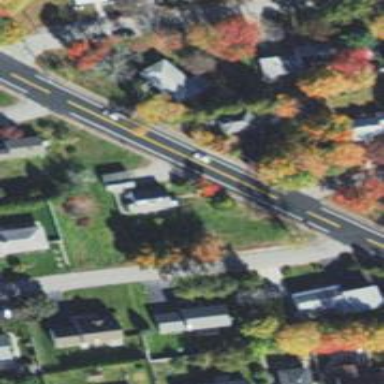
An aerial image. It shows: Secondary road with asphalt surface.